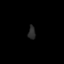
Tissue: lung
Cell type: Others
Senescence score: 0.216
Nuclear area (px): 95
Mean DAPI intensity: 41.937